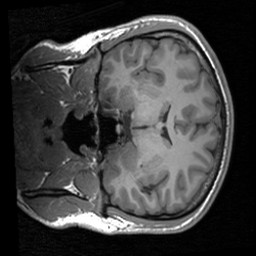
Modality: T1w
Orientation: coronal
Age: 22
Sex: male
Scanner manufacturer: siemens
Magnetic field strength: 3 T
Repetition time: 1.9 s
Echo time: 0.00226 s